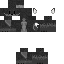
A female skeleton skin with dark skin, wearing brown helmet dressed in a black robe top and black pants, featuring a closed mouth.